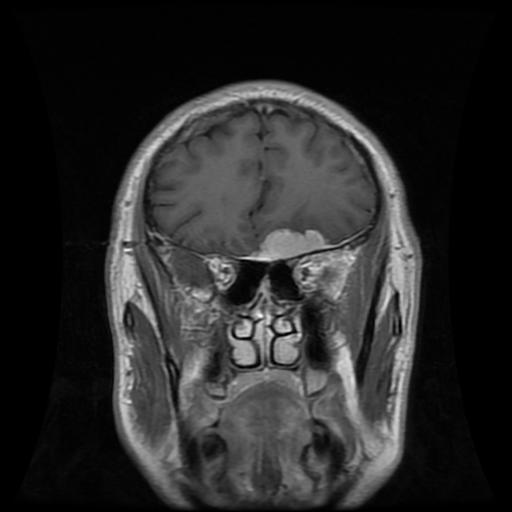
Label: meningioma